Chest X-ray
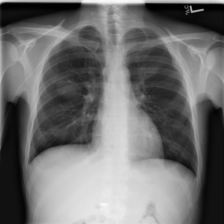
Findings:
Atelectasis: negative
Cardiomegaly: negative
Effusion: positive
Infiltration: negative
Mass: positive
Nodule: negative
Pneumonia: negative
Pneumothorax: negative
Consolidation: negative
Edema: negative
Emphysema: negative
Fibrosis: negative
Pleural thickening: negative
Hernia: negative